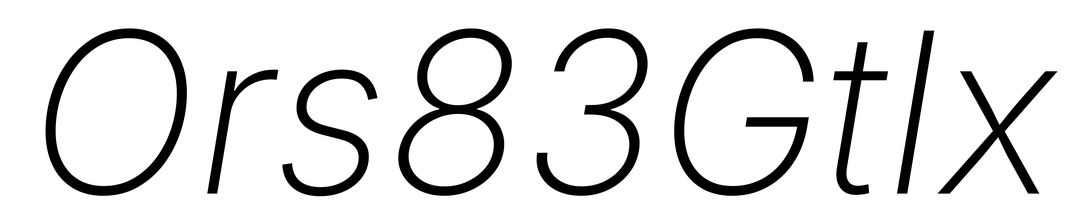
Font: Inter-Italic_ExtraLight_Italic